Field crop: tomato
Growth stage: 1
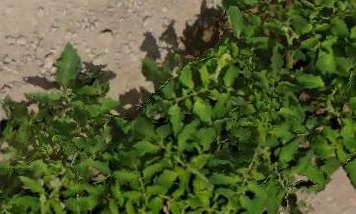
Species: tomato